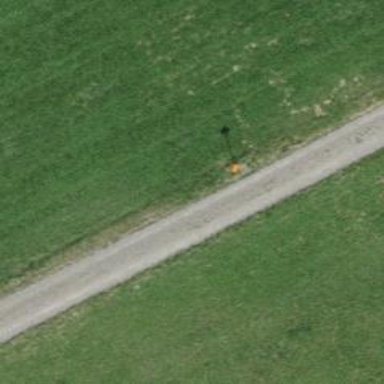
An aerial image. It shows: Pipeline marker.